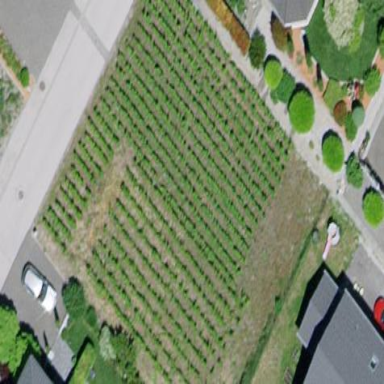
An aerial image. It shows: Vineyard with grape crops.